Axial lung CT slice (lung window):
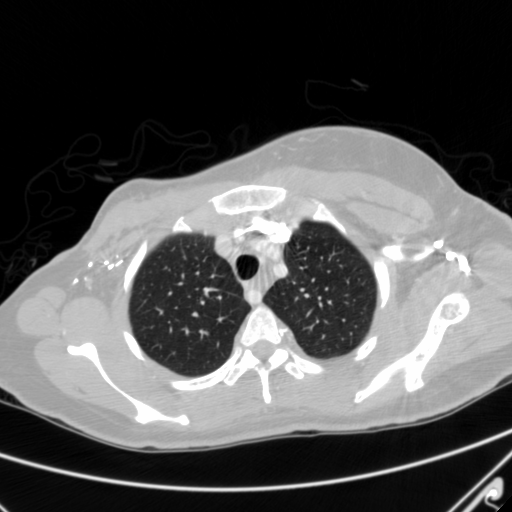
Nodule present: no